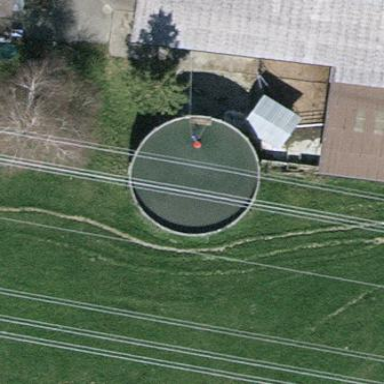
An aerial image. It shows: Storage tank that is man-made.